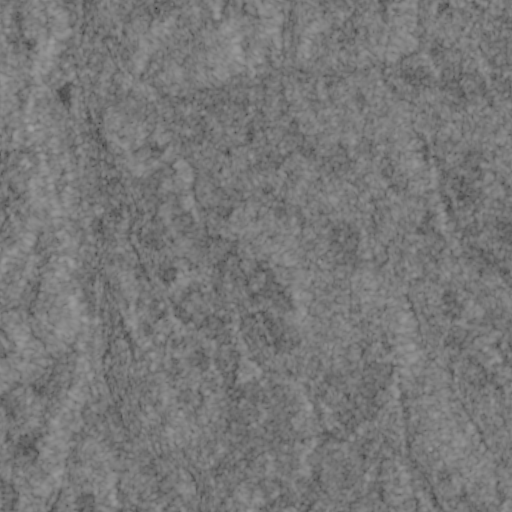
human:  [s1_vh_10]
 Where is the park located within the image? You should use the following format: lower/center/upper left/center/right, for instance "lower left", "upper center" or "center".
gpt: The park is located in the upper left of the image.
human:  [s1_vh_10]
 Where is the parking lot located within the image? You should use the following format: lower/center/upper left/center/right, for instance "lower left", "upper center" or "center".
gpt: The parking lot is located in the upper left of the image.
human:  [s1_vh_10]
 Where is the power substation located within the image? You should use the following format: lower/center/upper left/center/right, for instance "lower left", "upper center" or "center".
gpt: The power substation is located in the upper left of the image.
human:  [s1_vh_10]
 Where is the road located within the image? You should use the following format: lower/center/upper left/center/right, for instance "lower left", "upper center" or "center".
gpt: There is no road in the image.

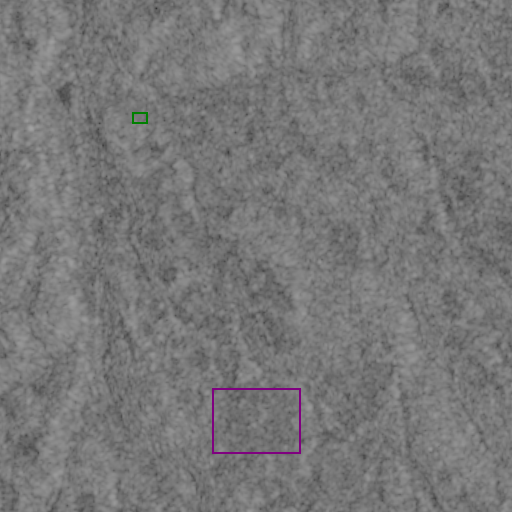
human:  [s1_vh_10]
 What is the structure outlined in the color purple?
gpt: The structure outlined in purple is a crop field.
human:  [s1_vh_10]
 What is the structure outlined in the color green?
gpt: The structure outlined in green is a park.
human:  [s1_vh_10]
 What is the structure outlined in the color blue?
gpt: There is no blue outline.